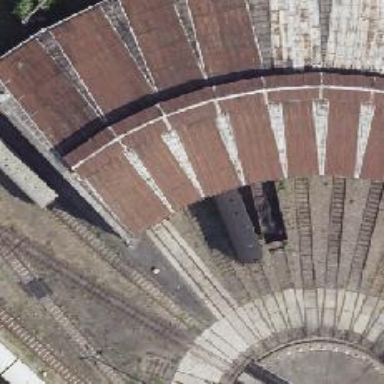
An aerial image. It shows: Preserved rail yard with railway tracks.